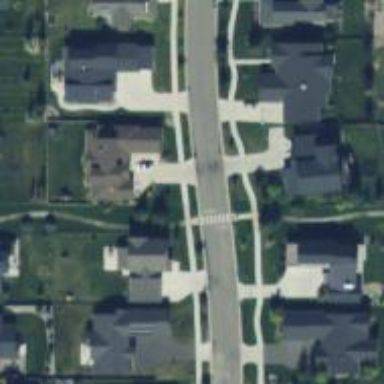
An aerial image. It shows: Crossing road.